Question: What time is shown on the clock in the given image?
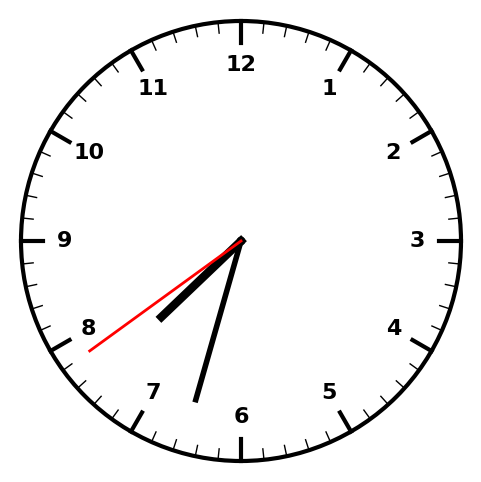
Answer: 07:32:39